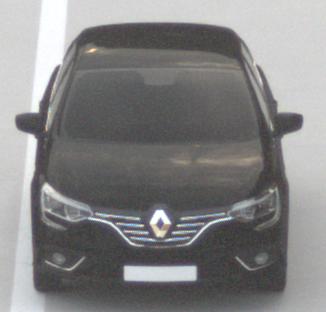
Make: Renault
Model: Mégane ENERGY TCe 100
Detailed model: Mégane (IV)
Model produced from: 2016/03
Model produced until: 2018/08
Doors: 5
Color: black
Road condition: dry road
Daytime: morning or afternoon
Contrast: low contrast